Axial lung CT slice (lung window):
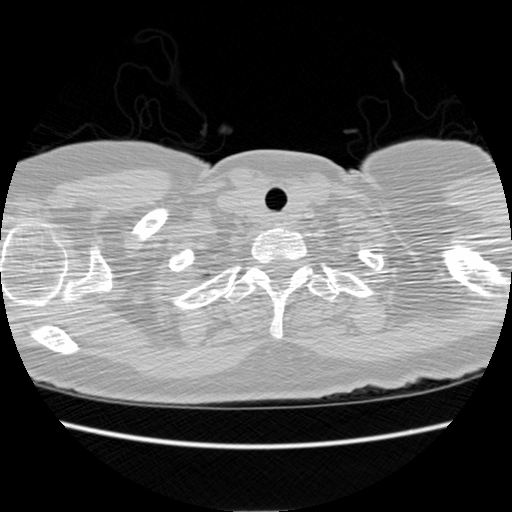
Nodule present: no